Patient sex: F
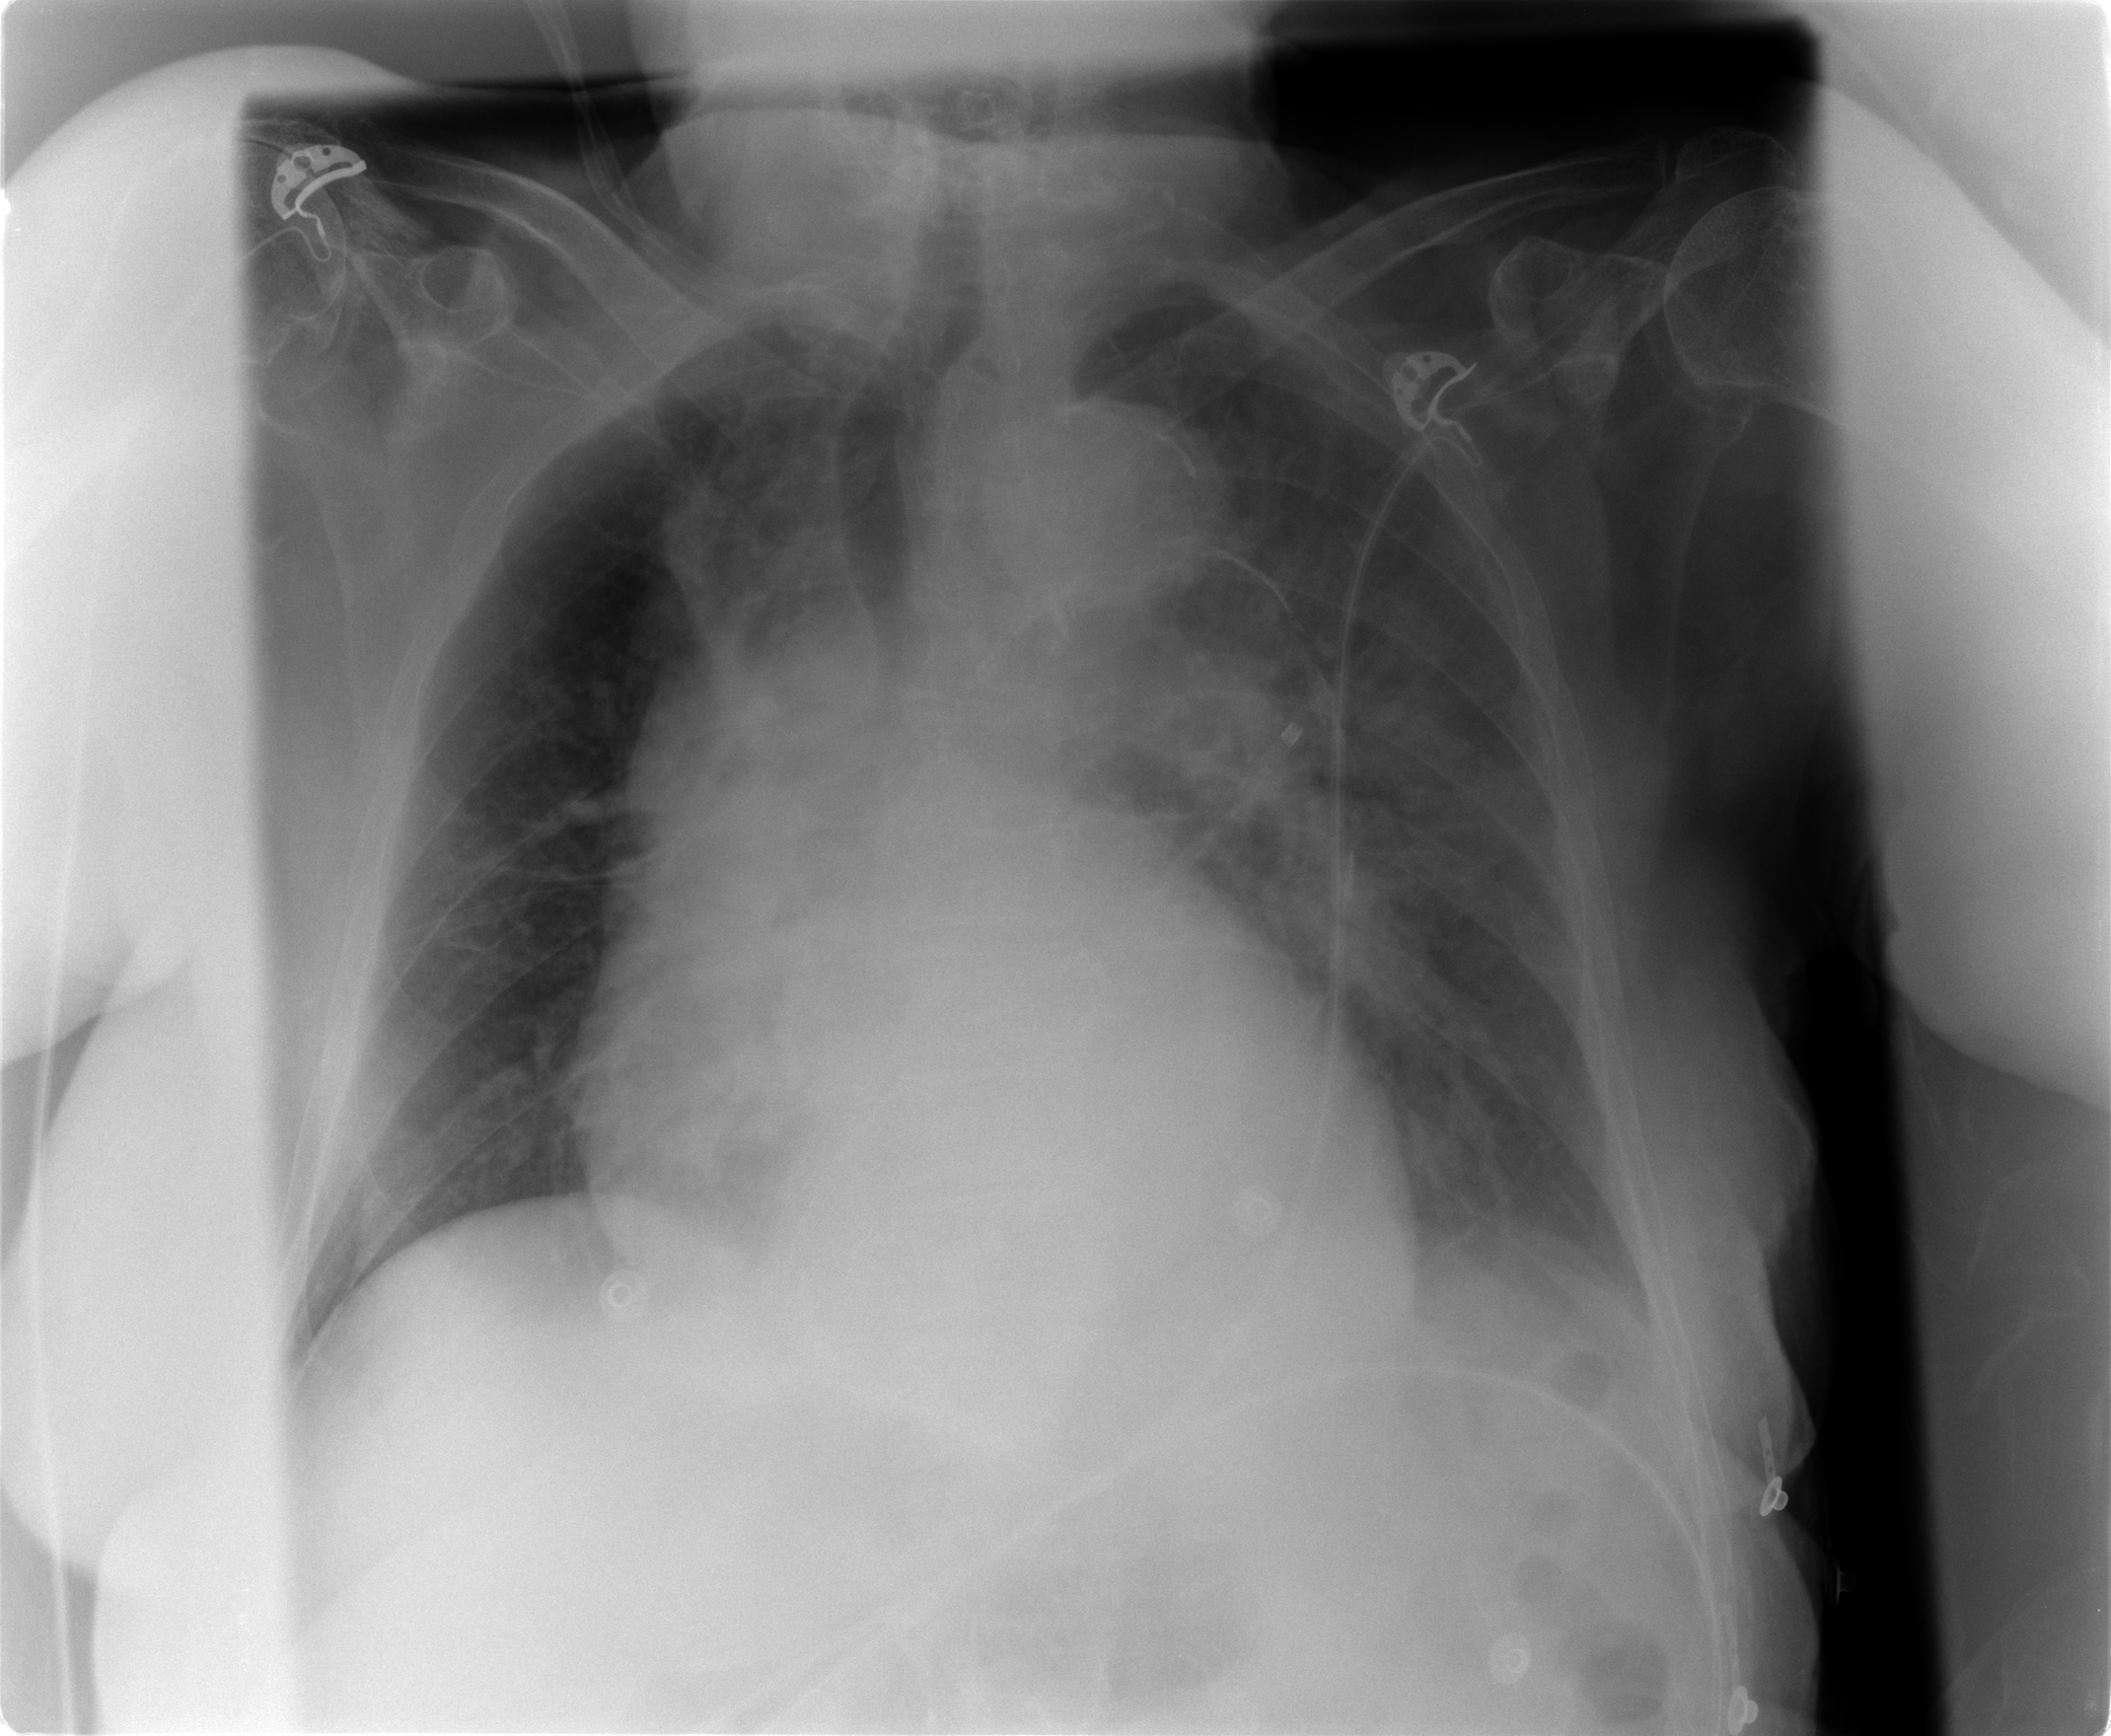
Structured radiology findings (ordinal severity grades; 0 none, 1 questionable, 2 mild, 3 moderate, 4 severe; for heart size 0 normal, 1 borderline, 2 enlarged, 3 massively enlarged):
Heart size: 2
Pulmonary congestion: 2
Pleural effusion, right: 0
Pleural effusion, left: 0
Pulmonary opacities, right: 0
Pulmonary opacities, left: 2
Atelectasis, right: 0
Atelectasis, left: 0